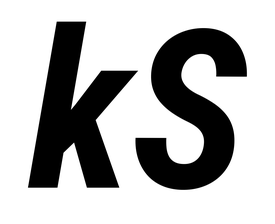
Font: Roboto-Italic_Condensed_Bold_Italic